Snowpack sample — Snodgrass Mountain, Crested Butte, Colorado (2/4/25, 12:06 PM MST)
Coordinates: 38.923, -106.968
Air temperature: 35 °F
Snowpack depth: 80 cm
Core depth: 20 cm
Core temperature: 33.8 °F
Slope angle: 14°, slope face: 78°
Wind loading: low
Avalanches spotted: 0
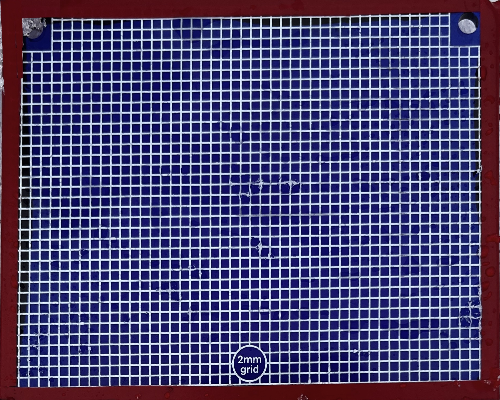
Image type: profile
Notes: No avalanches nearby, unusually warm weather for the last month reported by residents, Collected 25 yards from treeline